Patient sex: M
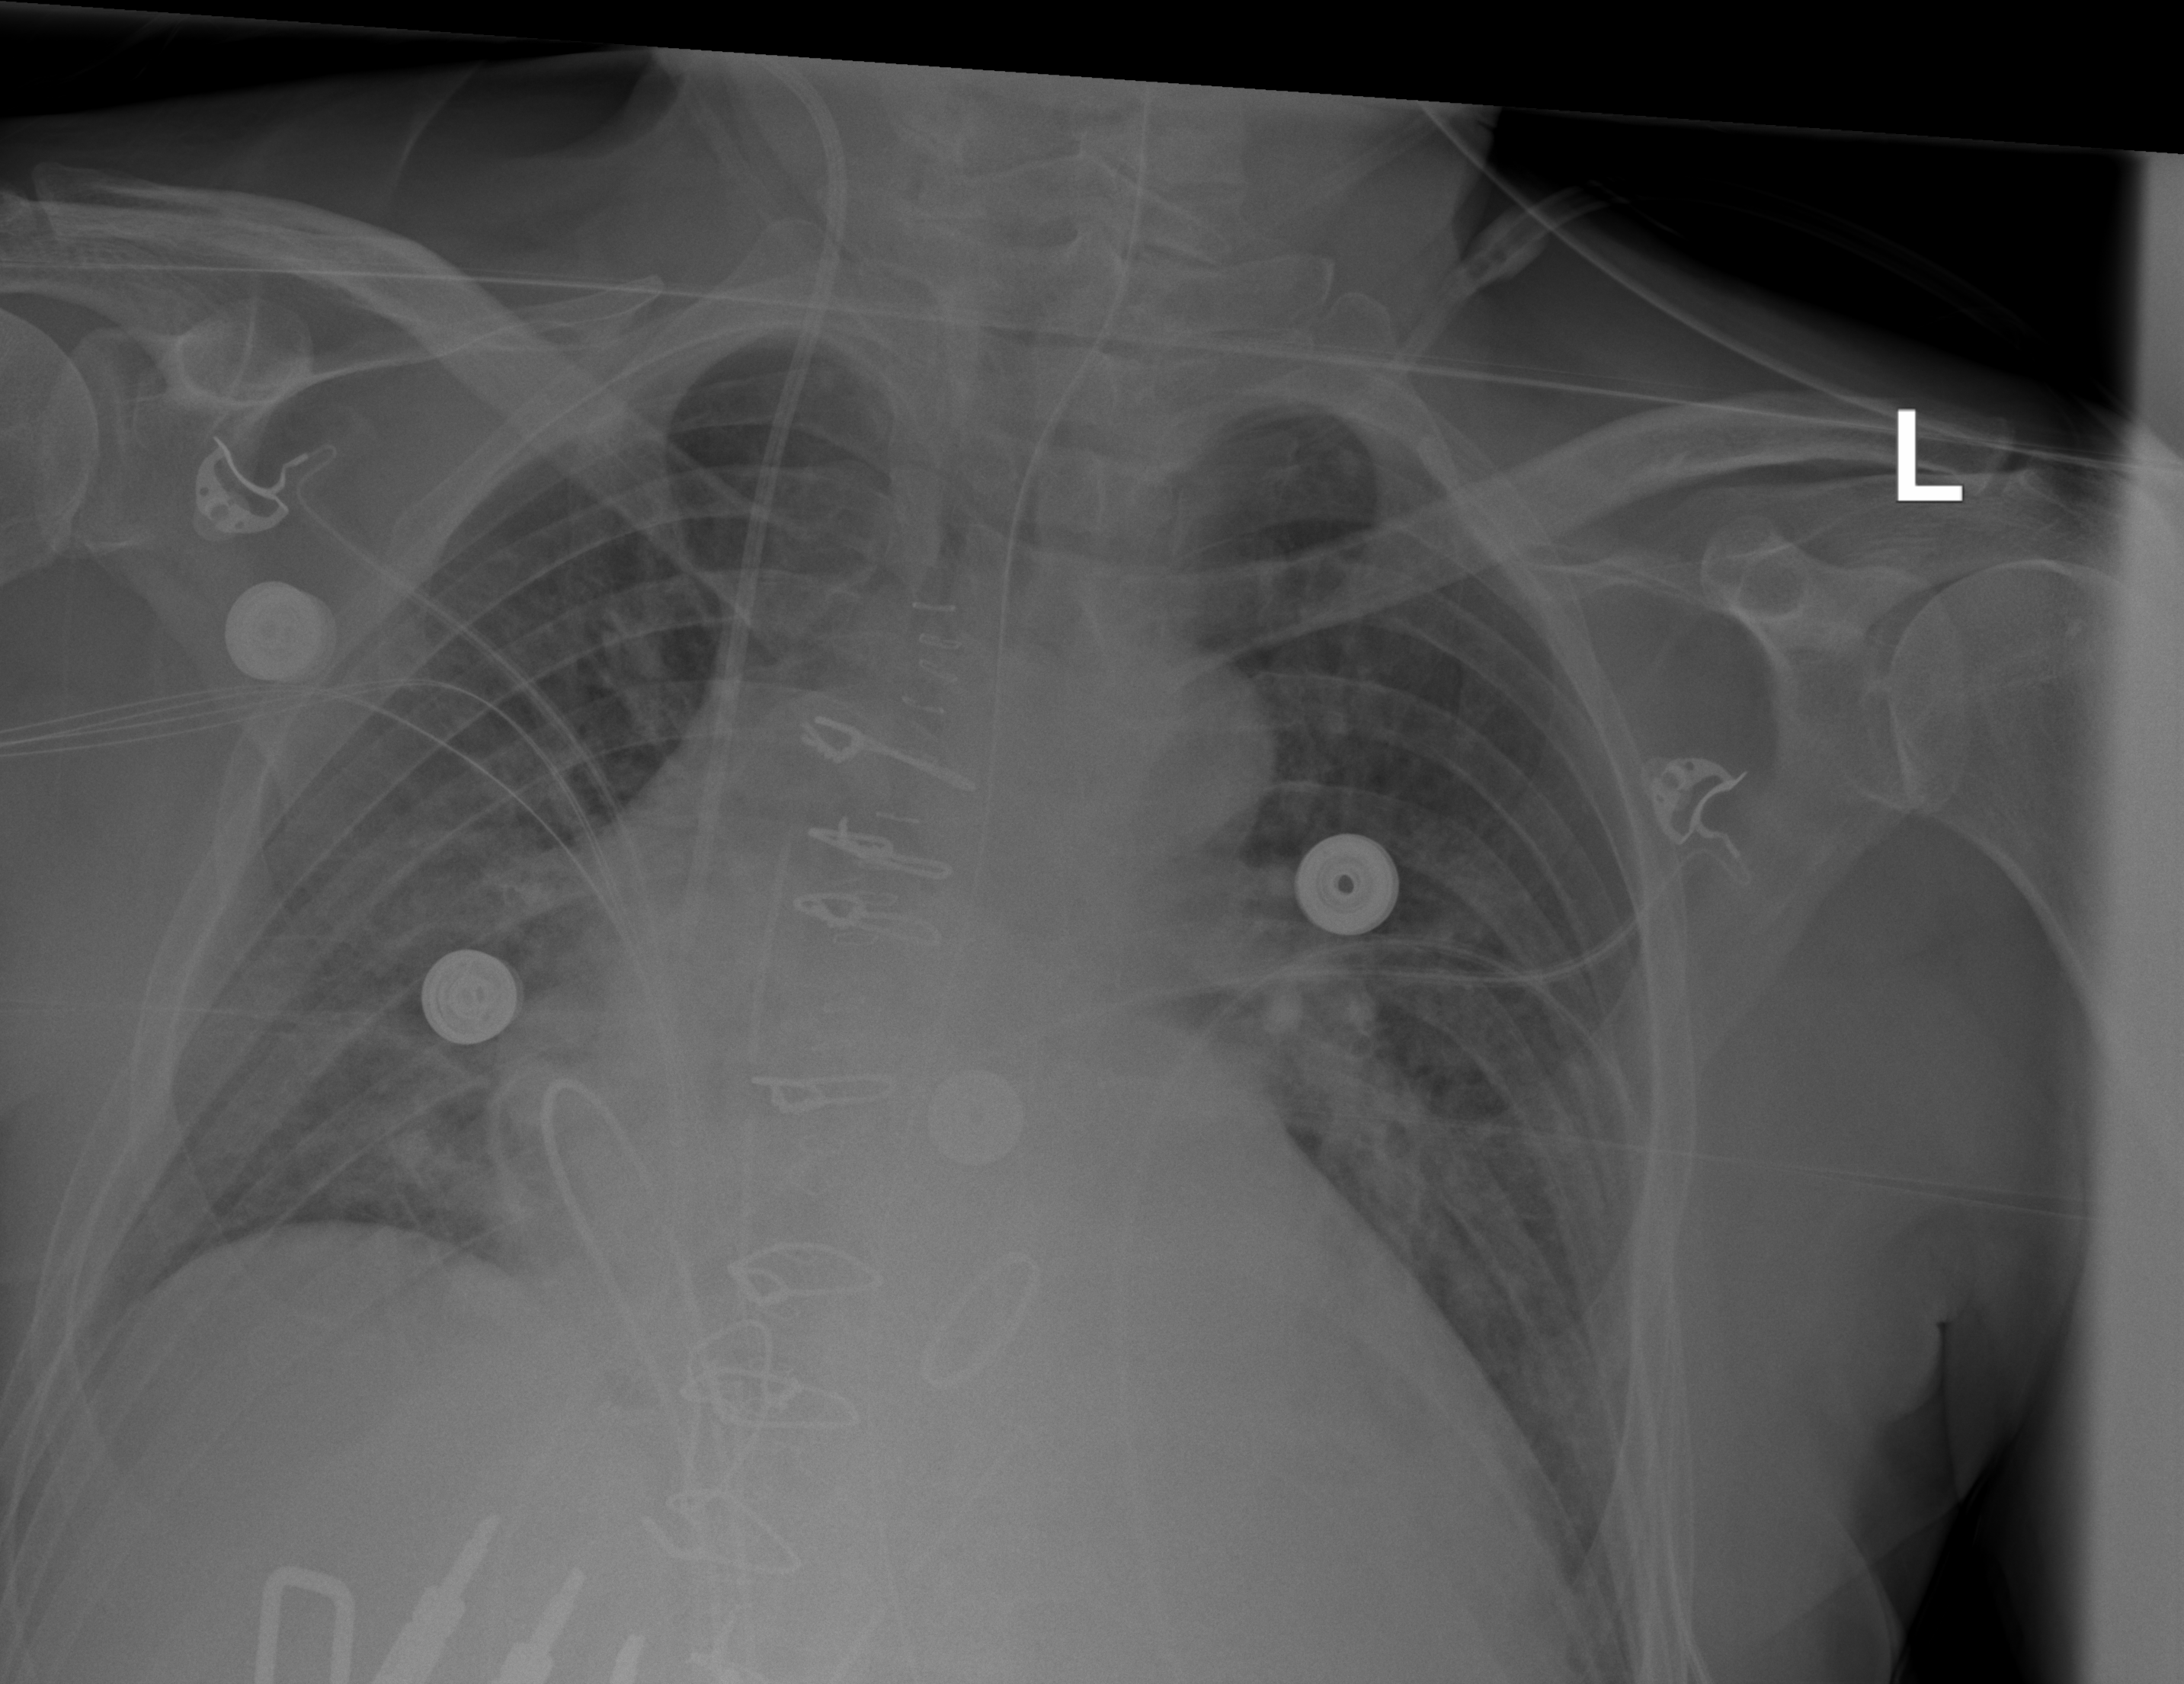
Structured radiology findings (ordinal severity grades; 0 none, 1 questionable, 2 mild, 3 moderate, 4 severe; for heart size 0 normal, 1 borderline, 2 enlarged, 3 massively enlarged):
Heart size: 2
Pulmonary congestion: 2
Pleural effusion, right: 0
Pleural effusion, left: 0
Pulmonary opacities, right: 1
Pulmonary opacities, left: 1
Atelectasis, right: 1
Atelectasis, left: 1